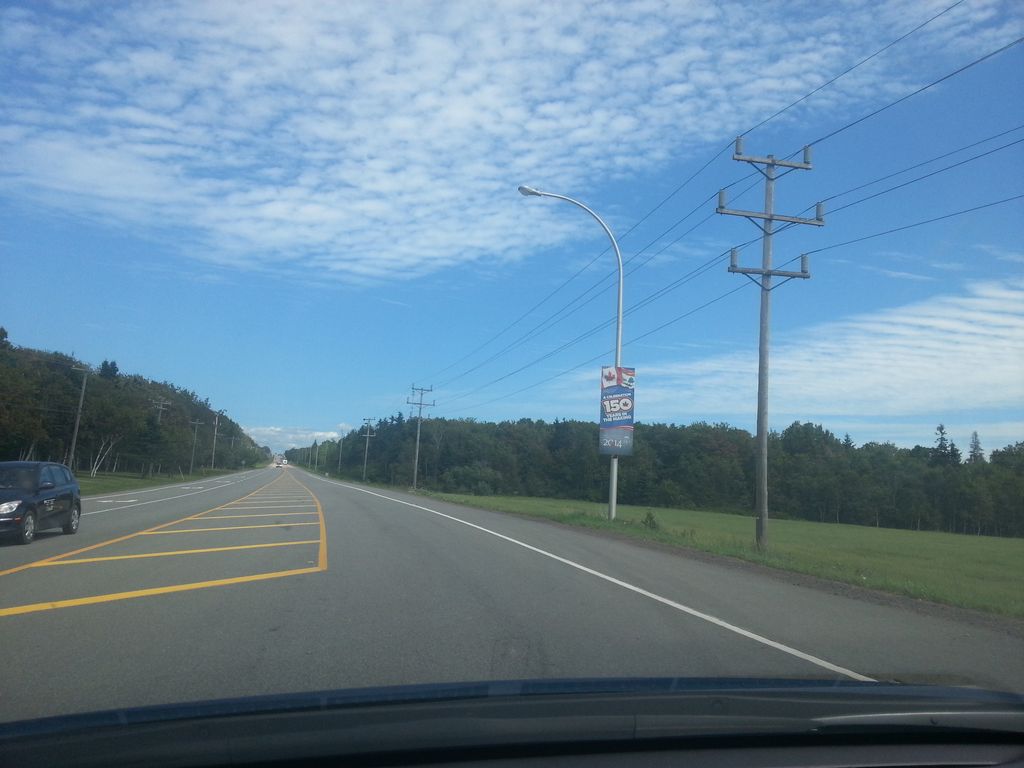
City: charlottetown